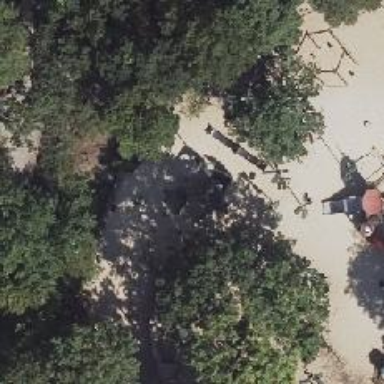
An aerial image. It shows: Playground with playhouse.